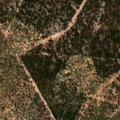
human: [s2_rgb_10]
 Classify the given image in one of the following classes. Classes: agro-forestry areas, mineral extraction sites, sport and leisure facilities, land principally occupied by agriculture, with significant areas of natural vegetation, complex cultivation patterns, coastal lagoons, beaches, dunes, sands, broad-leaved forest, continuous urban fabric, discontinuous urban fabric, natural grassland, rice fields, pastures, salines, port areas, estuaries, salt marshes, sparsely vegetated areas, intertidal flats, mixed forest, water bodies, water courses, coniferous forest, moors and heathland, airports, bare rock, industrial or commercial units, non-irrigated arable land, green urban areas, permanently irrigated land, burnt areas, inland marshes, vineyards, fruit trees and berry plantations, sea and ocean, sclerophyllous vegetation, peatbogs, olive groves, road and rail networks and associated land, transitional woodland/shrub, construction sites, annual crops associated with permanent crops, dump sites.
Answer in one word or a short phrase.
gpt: continuous urban fabric